Question: I noticed a lot of these appcompat_v7 versions in my workspace, are they really necessary and can i delete them?

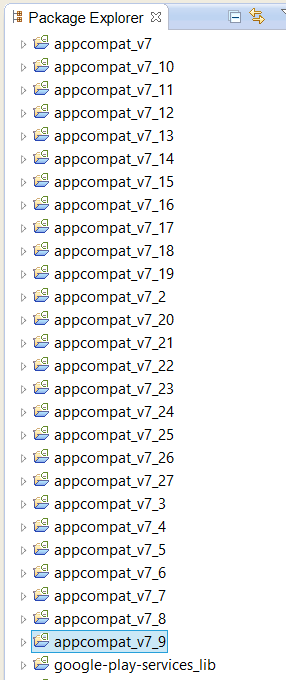
Answer: You should be able to safely delete all of them but one. Keep the latest one.